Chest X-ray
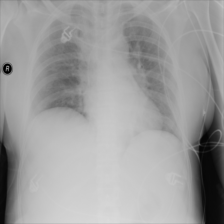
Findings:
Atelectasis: negative
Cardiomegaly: negative
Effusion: negative
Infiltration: negative
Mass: negative
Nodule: negative
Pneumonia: negative
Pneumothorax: negative
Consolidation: negative
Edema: negative
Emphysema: negative
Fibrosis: negative
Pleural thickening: negative
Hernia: negative